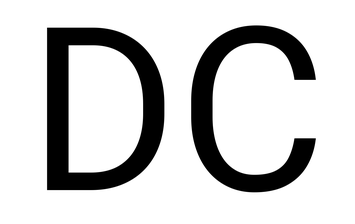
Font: Roboto_Regular